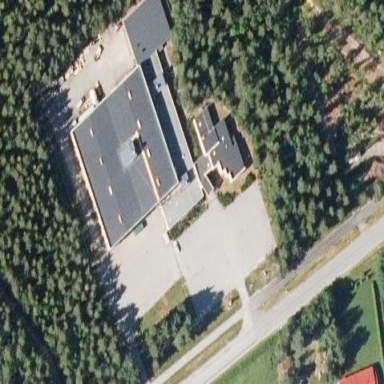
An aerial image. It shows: Manufacturing building.